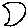
Label: moon